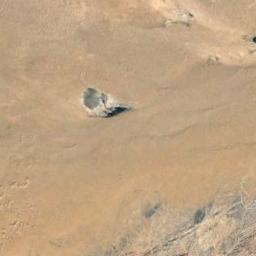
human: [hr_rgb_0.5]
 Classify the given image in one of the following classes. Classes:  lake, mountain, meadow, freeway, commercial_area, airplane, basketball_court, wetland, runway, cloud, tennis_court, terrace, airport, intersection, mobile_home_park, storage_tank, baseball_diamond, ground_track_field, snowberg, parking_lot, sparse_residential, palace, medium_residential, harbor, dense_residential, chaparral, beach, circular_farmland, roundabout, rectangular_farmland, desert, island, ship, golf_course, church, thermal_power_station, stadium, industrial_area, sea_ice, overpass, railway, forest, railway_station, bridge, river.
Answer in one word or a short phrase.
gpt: desert